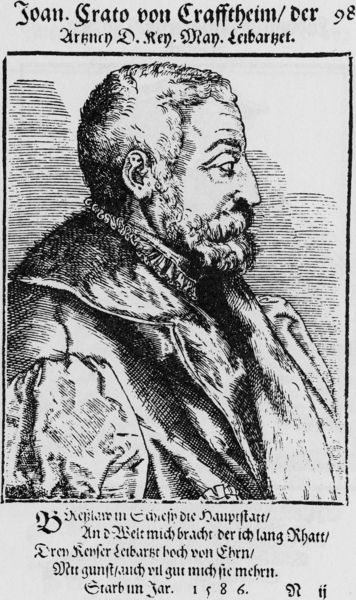
Titel: Bildnis des Johann Crato von Krafftheim
Künstler: Tobias Stimmer
Institution: (Seriendruck)
Schlagwörter: kopf, mann, schatten, umhang, haar, holz, licht, nase, ohr, profil, schwarz, stirn, weiss, zeichnung, blick, schal, bart, hemd, jacke, arm, augen, falten, kragen, mensch, pelz, rahmen, tod, ärmel, bild, bildnis, halskrause, herr, portrait, porträt, auge, gewand, haare, mantel, stoff, adel, blatt, bruststück, kinn, ohren, renaissance, fell, holzschnitt, schrift, seitlich, graphik, linien, inschrift, büste, deutsch, revers, striche, name, druck, druckgraphik, schwarz-weiß, schraffur, holzstich, stich, titel, portait, seite, text, holzdruck, herrscher, pelzkragen, oberschicht, kupferstich, fraktur, flugblatt, abbildung, beschreibung, graf, legende, von, humanist, ruhm, joan, nachruf, leibarzt, todesanzeige, 1586, #mann, crafftheim, oh, craffheim, grassheim, grato, mühlensteinkragen, kühlenstein, q586